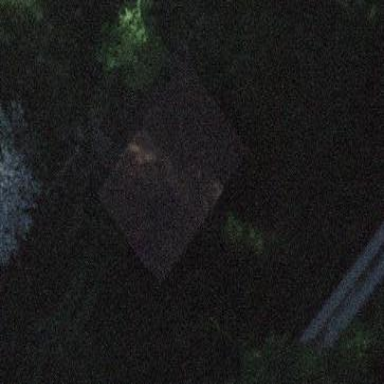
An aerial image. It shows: Barn.